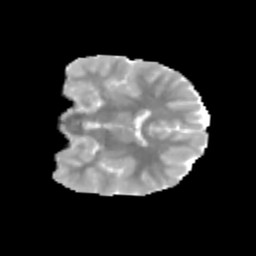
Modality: MD
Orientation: coronal
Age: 9
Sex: male
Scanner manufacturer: siemens
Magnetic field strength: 3 T
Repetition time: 3.8 s
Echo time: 0.07 s